Aerial crown-view tile of a tropical tree (Barro Colorado Island, Panama), acquired 20240918:
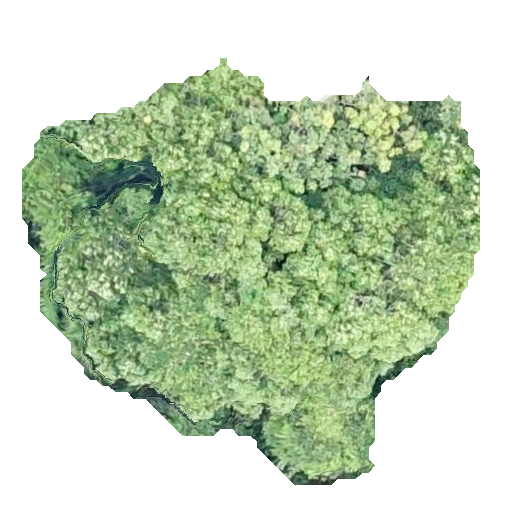
Species: Ocotea leptobotra
GBIF accepted scientific name: Ocotea leptobotra
Crown area: 210.097 m²